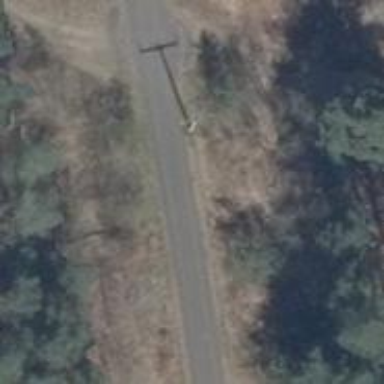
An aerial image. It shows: Minor power line with three cables.